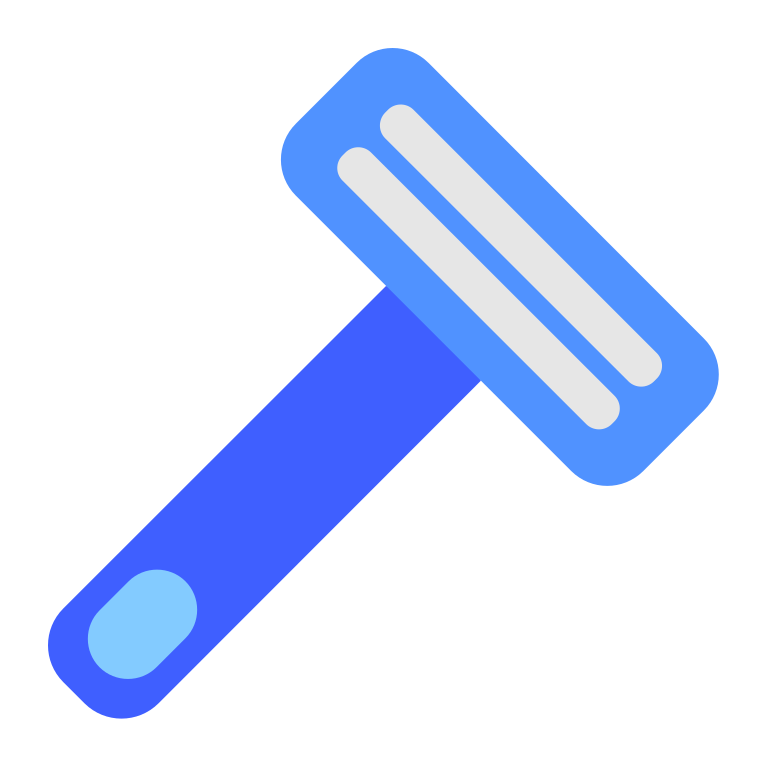
razor flat